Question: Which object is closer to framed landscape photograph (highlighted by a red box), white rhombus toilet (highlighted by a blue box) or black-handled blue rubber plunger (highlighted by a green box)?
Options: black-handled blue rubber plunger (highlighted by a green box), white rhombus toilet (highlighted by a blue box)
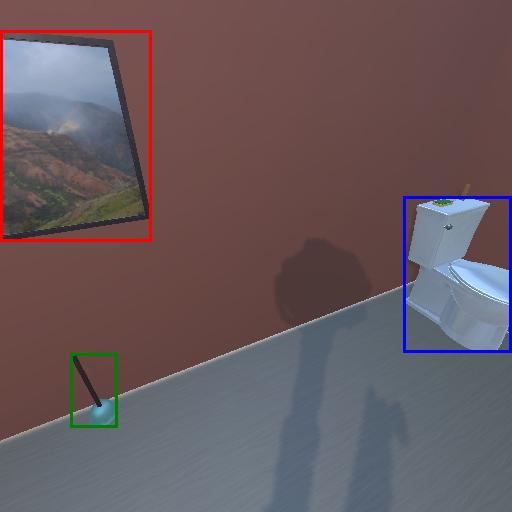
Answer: black-handled blue rubber plunger (highlighted by a green box)